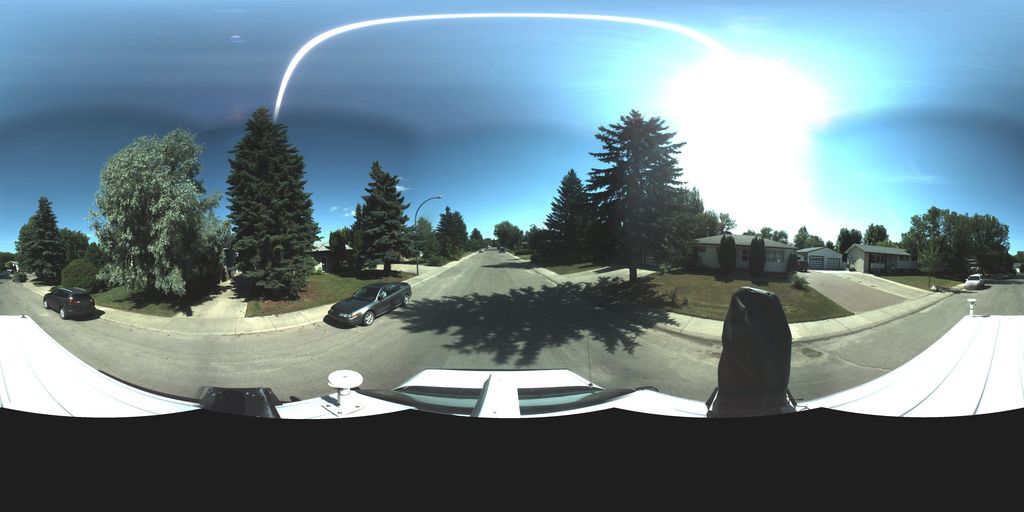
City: saskatoon